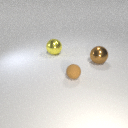
large brown metal sphere to the right of large yellow metal sphere